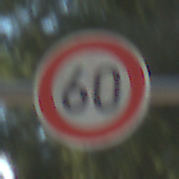
Verkehrszeichen: Geschwindigkeit60
Umgebung: Outdoor, Nature
Tageszeit: MorningAfternoon
Wetter: PartlyCloudy
Licht: Natural
Jahreszeit: NotSpecified
Kontrast: HighContrast